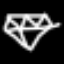
Label: diamond